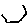
Label: hexagon